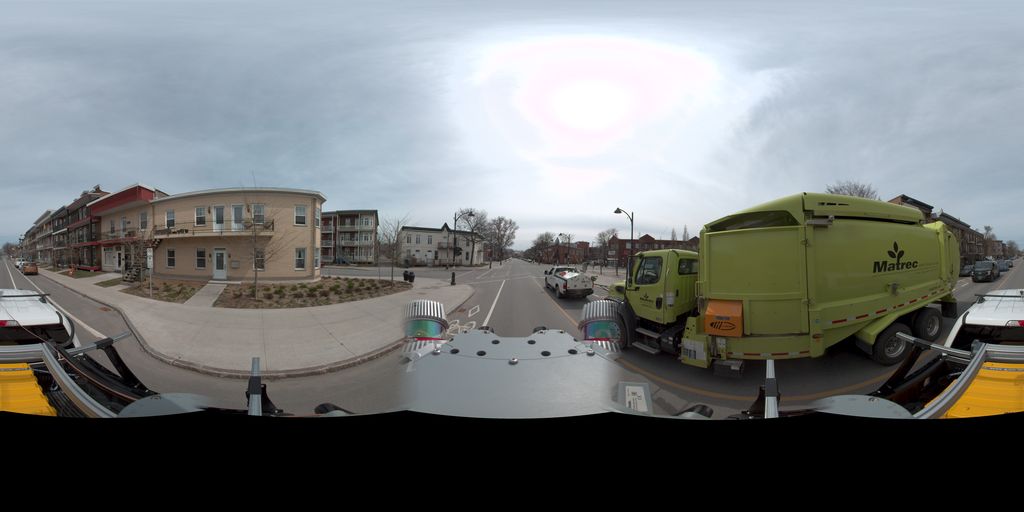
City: quebec_city